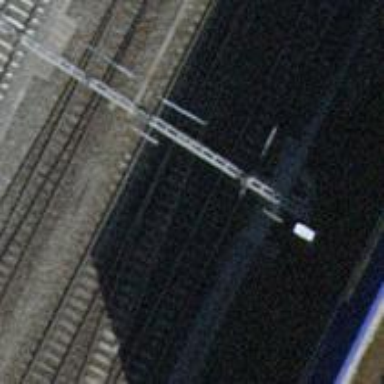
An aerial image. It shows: Siding railway track with electrified contact line.